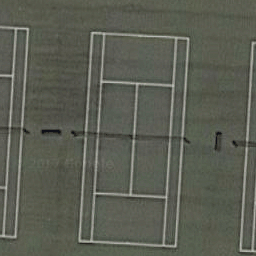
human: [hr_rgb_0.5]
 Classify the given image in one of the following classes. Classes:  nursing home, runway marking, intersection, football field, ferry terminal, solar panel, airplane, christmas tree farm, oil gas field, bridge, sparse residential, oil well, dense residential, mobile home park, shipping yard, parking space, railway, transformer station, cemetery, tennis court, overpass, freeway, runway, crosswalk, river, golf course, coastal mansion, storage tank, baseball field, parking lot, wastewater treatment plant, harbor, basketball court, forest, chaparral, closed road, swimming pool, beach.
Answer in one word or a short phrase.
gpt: tennis court